Question: I'm trying to run the following Poisson Bayesian Regression Model using RJAGS, but I'm founding some issue.
'''
library(rjags)
library(mosaic)
library(dplyr)
'''
For this dataset from 'mosaic' package:
'''
glimpse(RailTrail)
'''
I engineered a Poisson regression model of volume $Y_i$ by weekday status $X_i$ and temperature $Z_i$:
- $Y_i \sim Poisson(l_i)$ where $log(l_i) = a +bX_i + cZ_i$- $a\sim N(0,200^2), b \sim N(0,2^2)$, and $c \sim N(0,2^2)$
'''
poisson_model <- "model{
# Likelihood model for Y[i]
for(i in 1:length(Y)) {
Y[i] ~ dpois(l[i])
log(l[i]) <- a + b[X[i]] + c*Z[i]
}
# Prior models for a, b, c
a ~ dnorm(0, 200^(-2))
b[1] <- 0
b[2] ~ dnorm(0, 2^(-2))
c ~ dnorm(0, 2^(-2))
}"
'''
Then when I will compile the model
'''
# COMPILE the model
poisson_jags <- jags.model(textConnection(poisson_model),
data = list(Y = RailTrail$volume, X = RailTrail$weekday, Z = RailTrail$hightemp),
inits = list(.RNG.name = "base::Wichmann-Hill", .RNG.seed = 10))
'''
I found the following issue:

How can I solve this ?
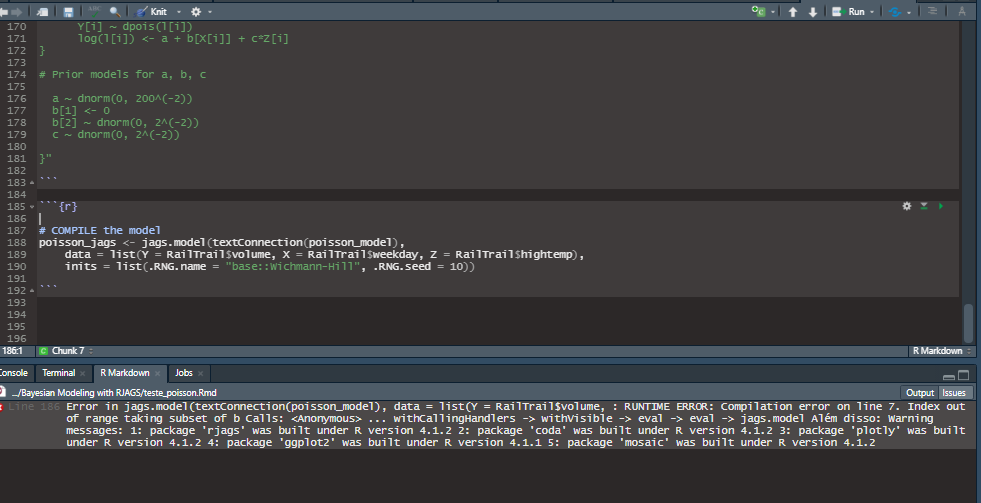
Answer: The problem is that the 'weekday' variable from the 'RailTrail' data is logical, with values {'FALSE', 'TRUE'} which have numerical values of 0 and 1, respectively. You need to turn those into values 1 and 2. This should do the trick:
'''
poisson_jags <- jags.model(textConnection(poisson_model),
data = list(Y = RailTrail$volume,
X = as.numeric(RailTrail$weekday)+1,
Z = RailTrail$hightemp),
inits = list(.RNG.name = "base::Wichmann-Hill",
.RNG.seed = 10))
'''